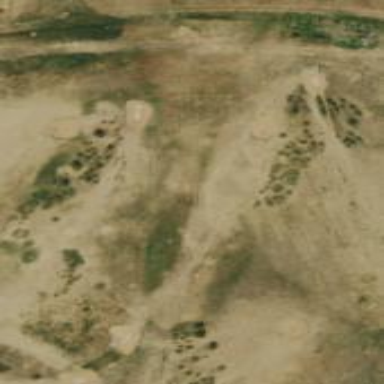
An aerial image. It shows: Golf hole.